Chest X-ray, AP view. Patient: 49 years old, sex M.
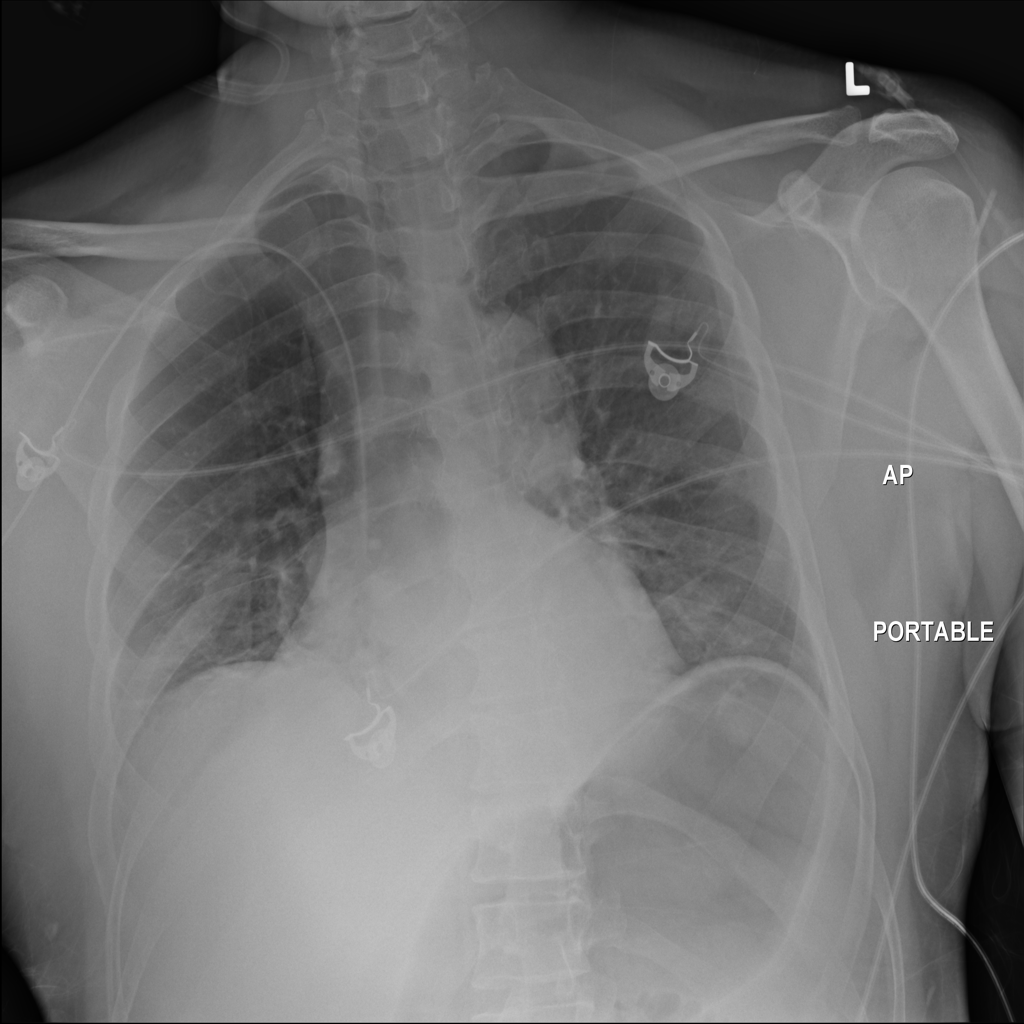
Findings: No Finding